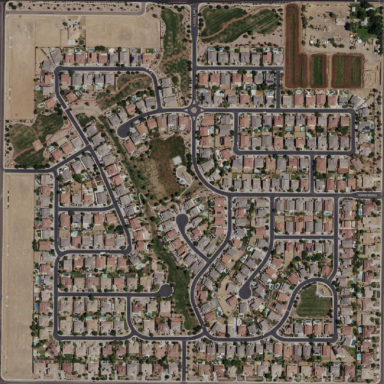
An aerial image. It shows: Residential area composed of single-family homes.